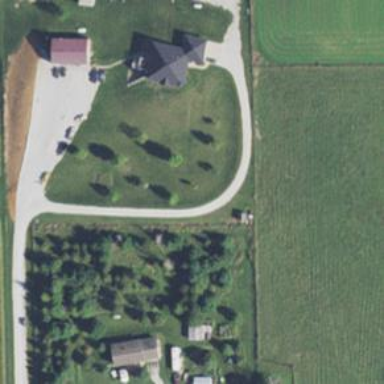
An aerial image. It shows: Driveway leading to service road.